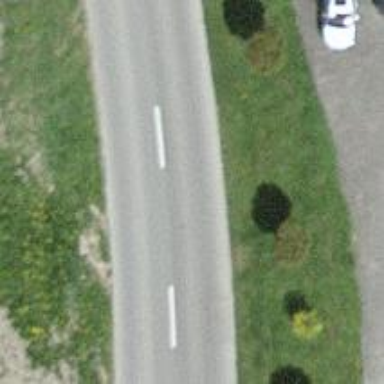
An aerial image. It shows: Secondary road with asphalt surface.